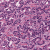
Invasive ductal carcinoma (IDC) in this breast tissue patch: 1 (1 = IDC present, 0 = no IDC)